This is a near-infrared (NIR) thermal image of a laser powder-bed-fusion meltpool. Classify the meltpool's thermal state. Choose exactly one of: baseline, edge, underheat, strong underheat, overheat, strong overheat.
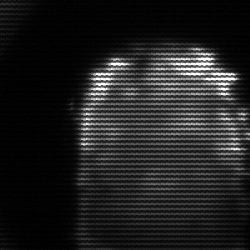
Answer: baseline